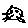
Label: cat